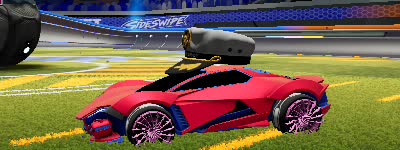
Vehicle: werewolf